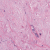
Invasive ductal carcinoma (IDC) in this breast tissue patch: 1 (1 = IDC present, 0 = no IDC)